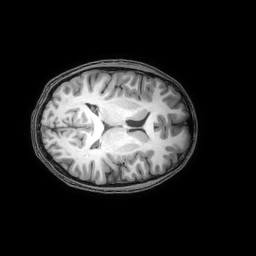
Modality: T1w
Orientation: axial
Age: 18
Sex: male
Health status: healthy
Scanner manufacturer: philips
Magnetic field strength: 3 T
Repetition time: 0.0079 s
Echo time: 0.0035 s